Question: I'm really struggling with a MySQL query that I'm really hoping someone can help me with. I have three tables in a MySQL database - Table A, B, and C. I would like to find all values from Table A, column 1 (a.1) that match a value in Table B column 2 (b.2). Then for each b.2 match, find all other b.2 values in Table B that are within a range of +/- 100 of the integer value found in b.3 within rows where a.1 matched b.2. Then finally I need to take these b.2 values and find matching b.2 values in Table C column 4.
Here is how I was trying to perform the query:
'''
SELECT *
FROM TableB AS b
INNER JOIN TableA AS a ON b.2 = a.1
AND b.3 >= (b.3 - 100)
AND b.3 <= (b.3 + 100)
INNER JOIN TableC as c
ON b.2 = c.4;
'''
I've tried to illustrate what I am trying to do with a picture, I hope this helps.

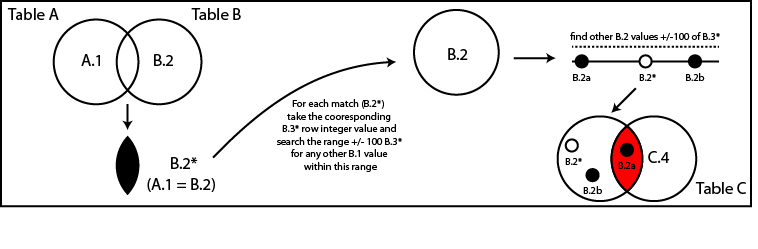
Answer: From your description I distilled this query:
'''
SELECT a.one, b.three, c.four
FROM a
JOIN b AS b0 ON b0.two = a.one -- intermediary step
JOIN b ON b.three BETWEEN b0.three - 100
AND b0.three + 100 -- real b values
JOIN c ON c.four = b.two
'''
### Issues I see in your query:
- 'WHERE a.1 = b.2''ON a.1 = b.2'- 'ON bb.3 = c.4''bb.2 = c.4'-
'''
SELECT a.one, b.three, c.four
FROM a
JOIN b ON b.two = a.one
JOIN c ON c.four BETWEEN b.three - 100 AND b.three + 100
'''